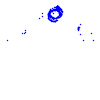
Particle: kaon